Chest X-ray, PA view. Patient: 64 years old, sex M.
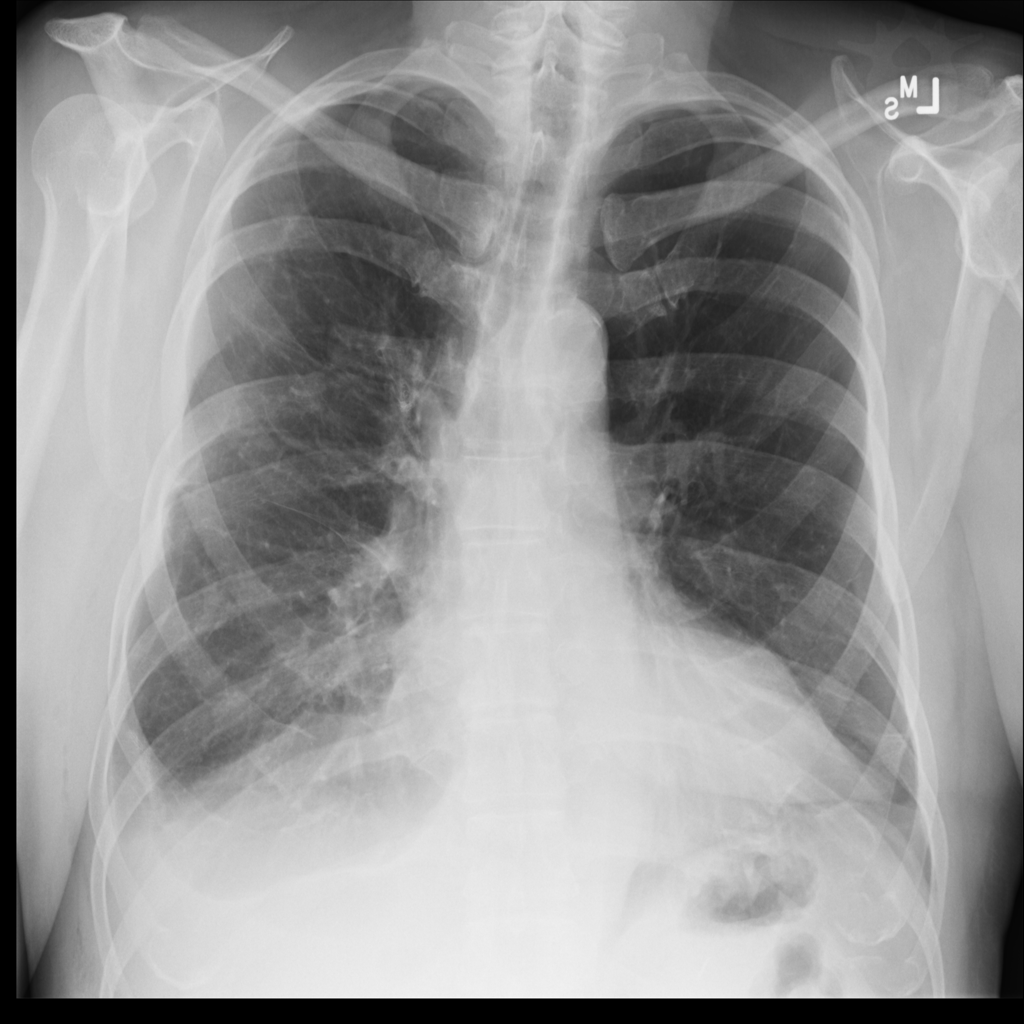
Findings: Emphysema